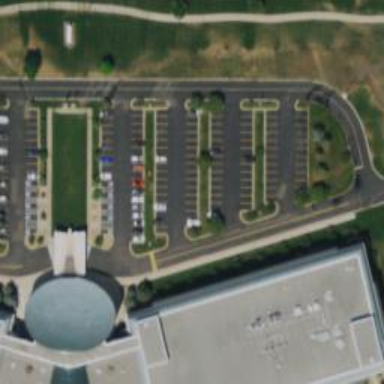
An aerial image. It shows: Parking space.